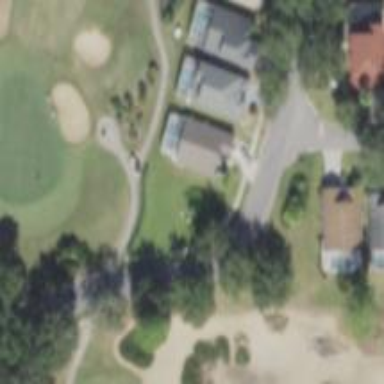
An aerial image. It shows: Path for both road and golf.